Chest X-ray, PA view. Patient: 25 years old, sex M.
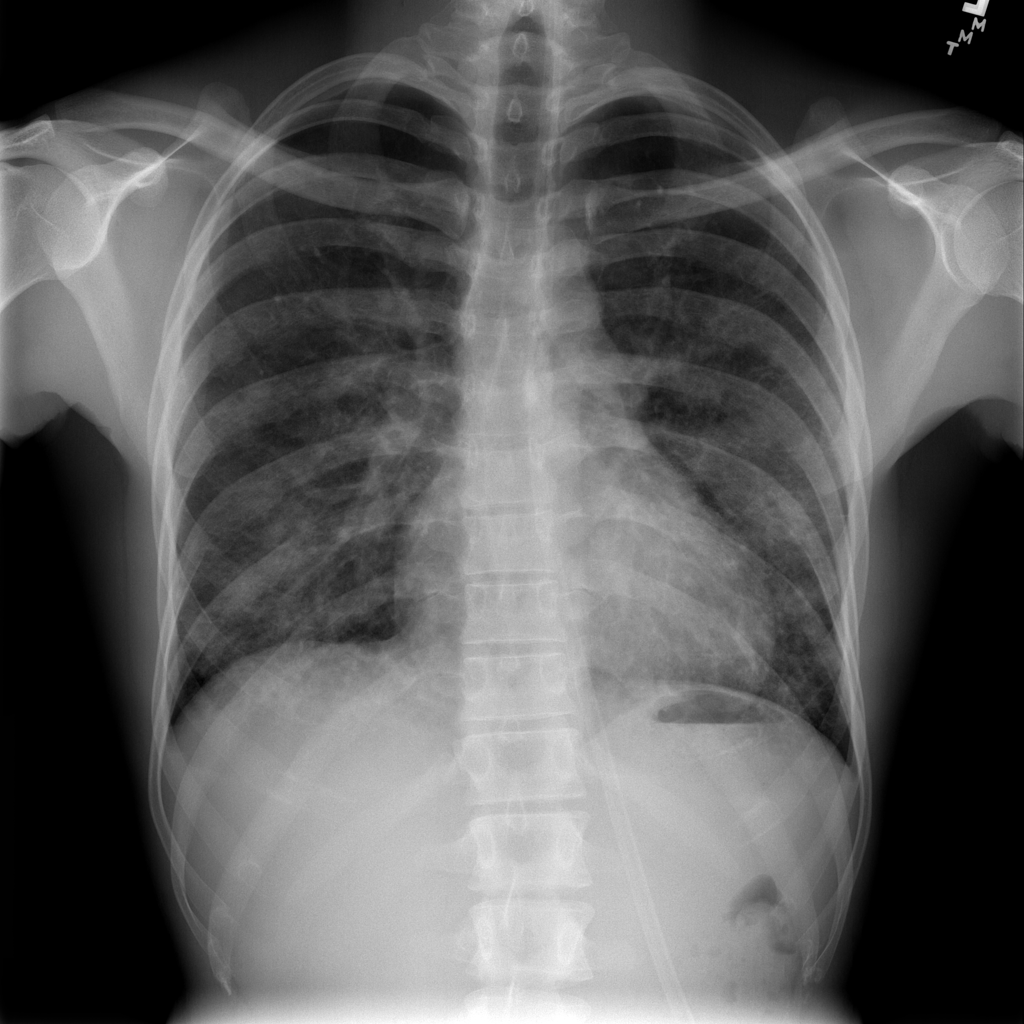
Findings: Infiltration, Pneumonia